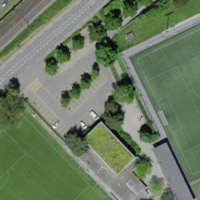
EUNIS habitat code: 53
Species observed at this site:
Sorbus aucuparia